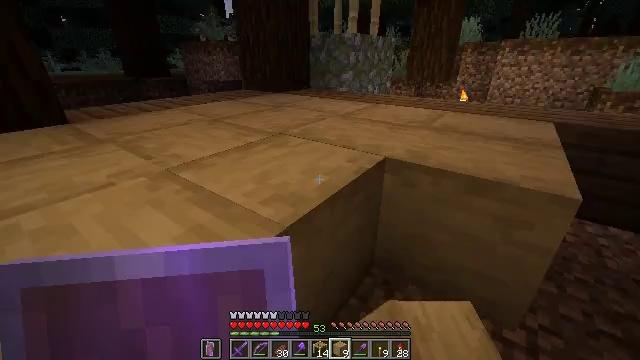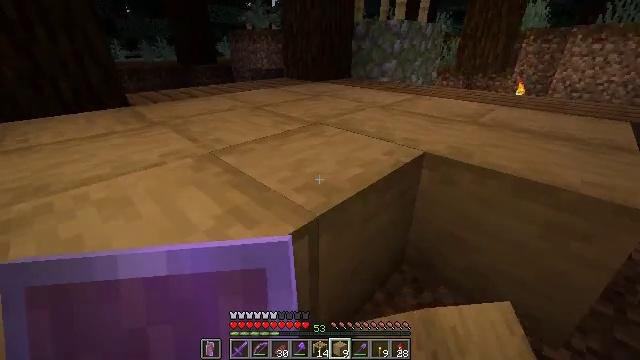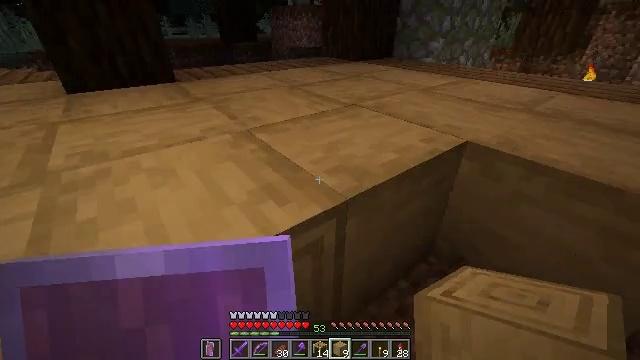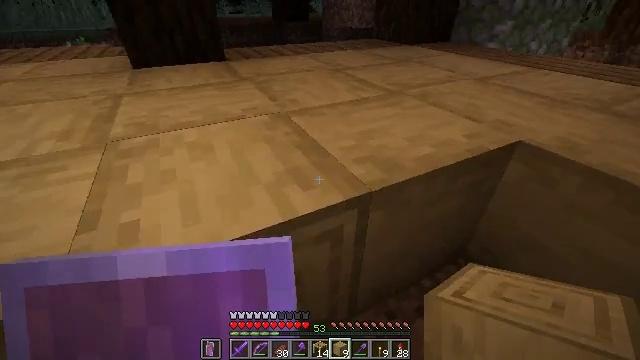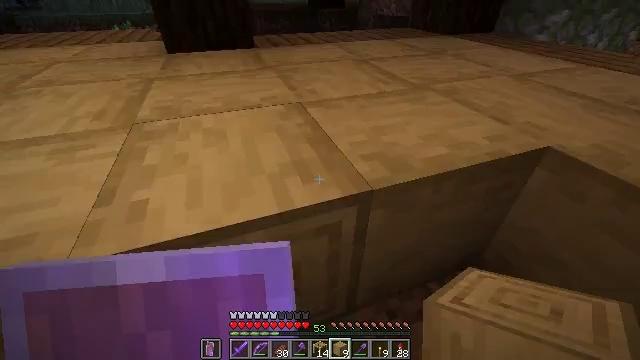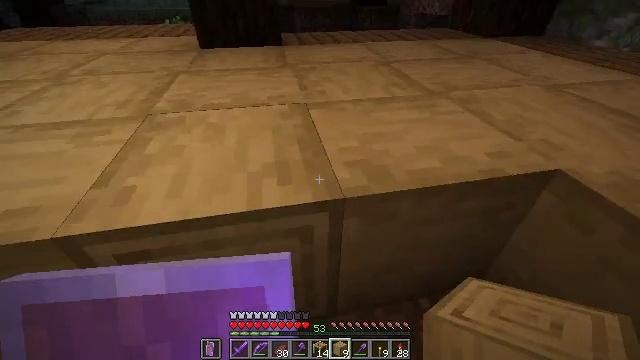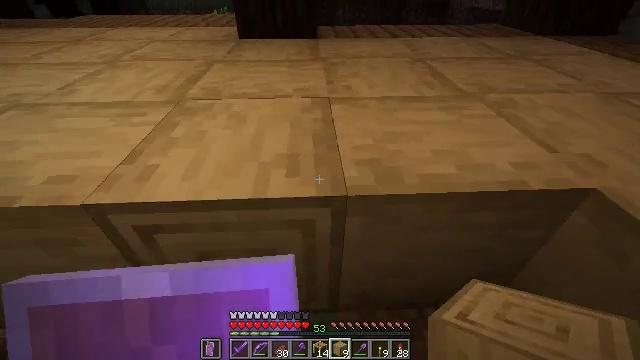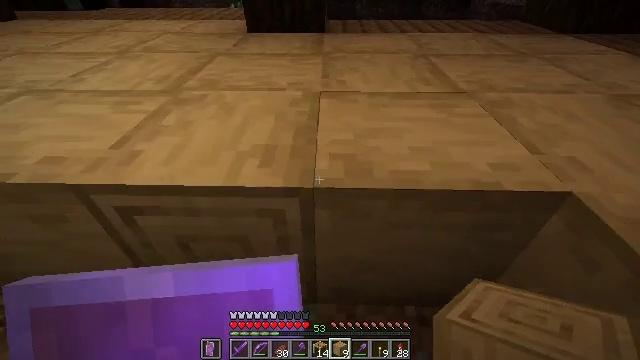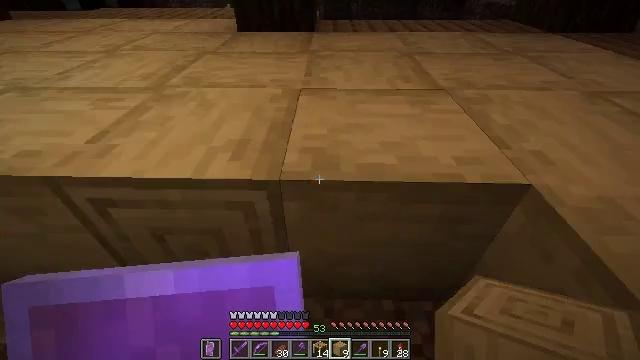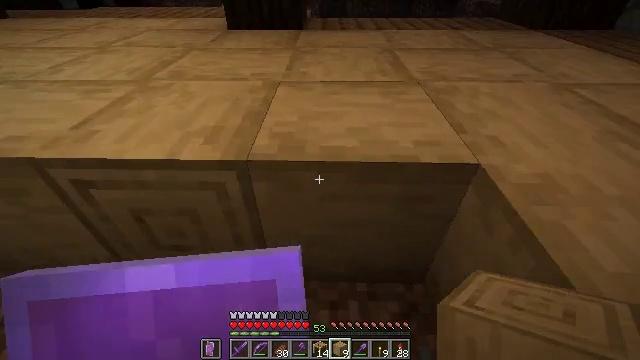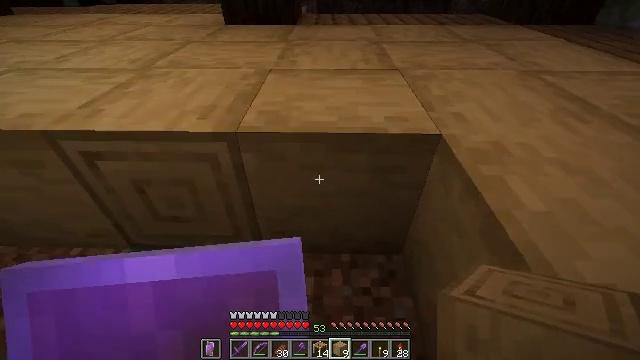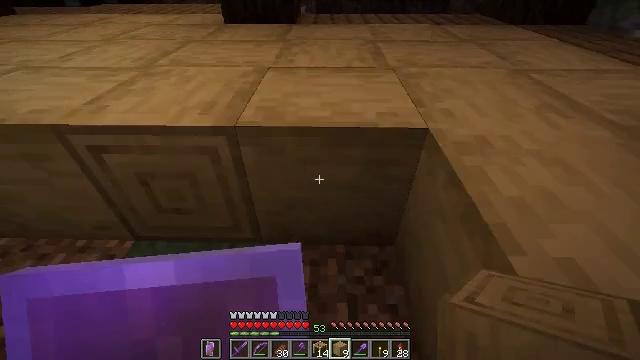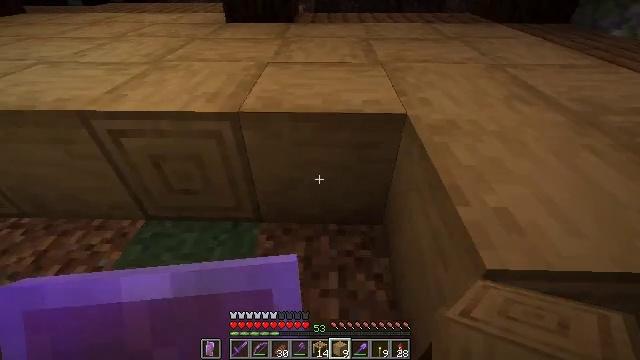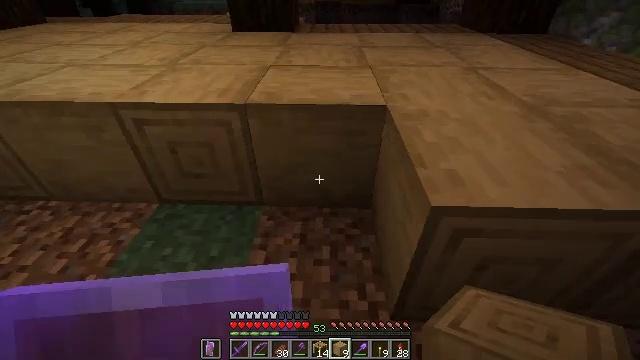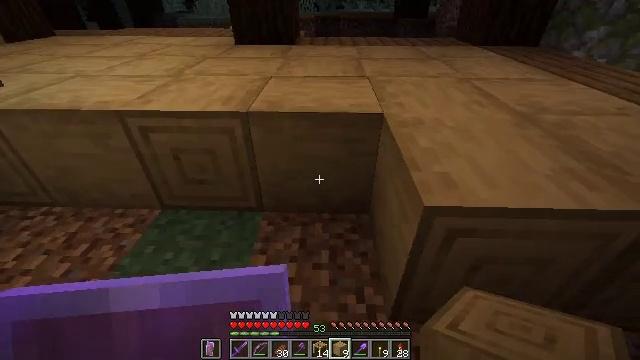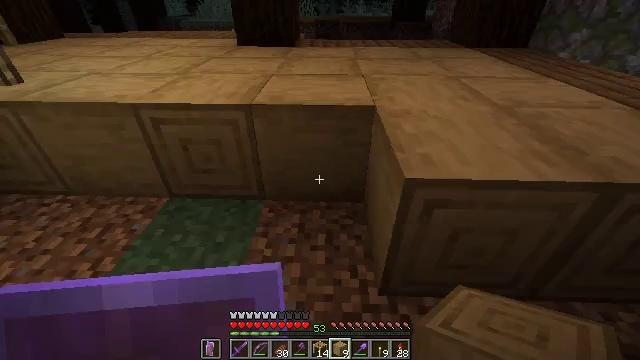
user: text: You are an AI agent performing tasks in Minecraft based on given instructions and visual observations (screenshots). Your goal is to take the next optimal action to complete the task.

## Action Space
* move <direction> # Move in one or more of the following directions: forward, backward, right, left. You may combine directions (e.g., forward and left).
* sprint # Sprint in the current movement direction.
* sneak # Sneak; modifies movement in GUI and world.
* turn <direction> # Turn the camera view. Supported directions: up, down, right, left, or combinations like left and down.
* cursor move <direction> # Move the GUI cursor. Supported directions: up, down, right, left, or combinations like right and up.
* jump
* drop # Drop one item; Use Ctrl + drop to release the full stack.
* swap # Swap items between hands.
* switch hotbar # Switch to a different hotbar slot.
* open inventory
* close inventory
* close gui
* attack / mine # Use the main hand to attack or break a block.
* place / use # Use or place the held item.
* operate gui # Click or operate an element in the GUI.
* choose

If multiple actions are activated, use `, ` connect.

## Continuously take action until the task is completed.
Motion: motion action
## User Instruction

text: Attack the stripped oak log to collect it.
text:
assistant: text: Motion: turn left and down
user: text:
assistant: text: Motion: turn left and down
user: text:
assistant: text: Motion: move right, turn left and down
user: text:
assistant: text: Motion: move right, turn left and down
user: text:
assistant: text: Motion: move right, turn left
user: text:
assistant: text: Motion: move right, turn left and down
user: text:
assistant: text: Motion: move right, turn left
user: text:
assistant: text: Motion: move back and move right
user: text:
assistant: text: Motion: move back
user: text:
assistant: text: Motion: move back
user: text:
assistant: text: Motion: move back
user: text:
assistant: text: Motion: move back
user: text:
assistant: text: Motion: move back, turn up
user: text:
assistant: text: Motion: move back, turn up
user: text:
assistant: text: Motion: move back
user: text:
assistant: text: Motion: turn right and up
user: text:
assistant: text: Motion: no_op
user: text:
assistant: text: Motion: no_op
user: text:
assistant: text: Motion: no_op
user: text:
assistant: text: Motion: no_op
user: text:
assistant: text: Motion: no_op
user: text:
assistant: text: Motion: turn right
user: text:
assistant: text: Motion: turn right
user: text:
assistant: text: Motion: turn right
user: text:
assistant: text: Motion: move left, turn right
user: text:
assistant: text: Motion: move left, turn right
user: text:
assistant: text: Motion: move left, turn right and down
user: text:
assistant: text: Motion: move left, turn right
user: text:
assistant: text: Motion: move left, turn right
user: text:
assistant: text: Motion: move left